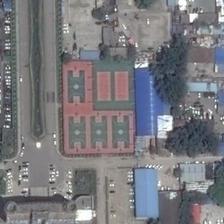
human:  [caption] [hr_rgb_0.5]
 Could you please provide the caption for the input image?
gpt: the space is come up with four basketball courts and two tennis courts .

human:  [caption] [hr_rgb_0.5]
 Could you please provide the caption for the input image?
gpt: a table tennis field and two-way road beside .

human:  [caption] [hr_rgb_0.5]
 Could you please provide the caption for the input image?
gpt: four basketball fields and two tennis courts are next to two parallel roads .

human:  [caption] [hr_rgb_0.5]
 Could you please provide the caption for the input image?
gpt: four basketball fields and two tennis courts are surrounded by several buildings and parking lots .

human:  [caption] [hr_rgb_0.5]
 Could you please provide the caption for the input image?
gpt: four basketball fields and two tennis court are next to road .